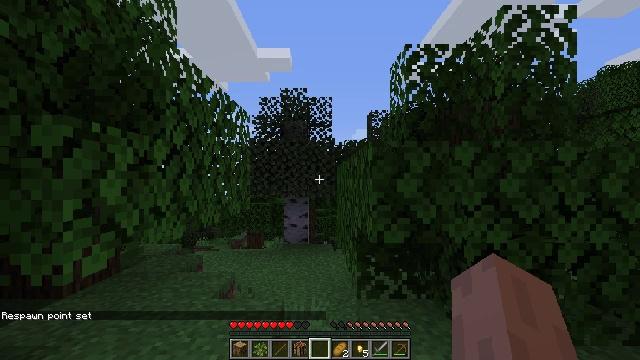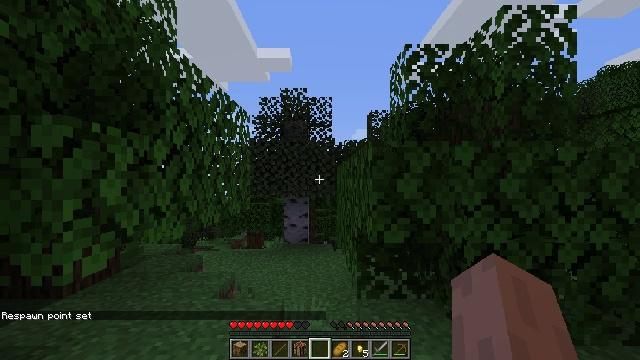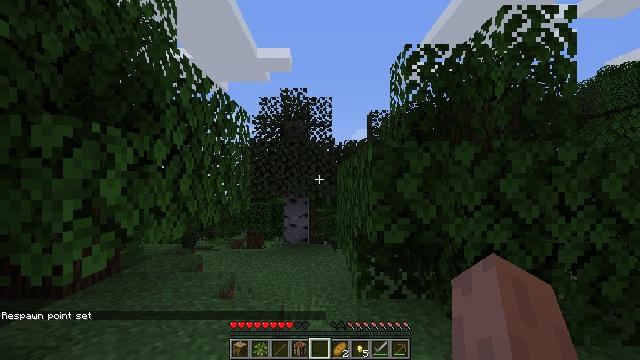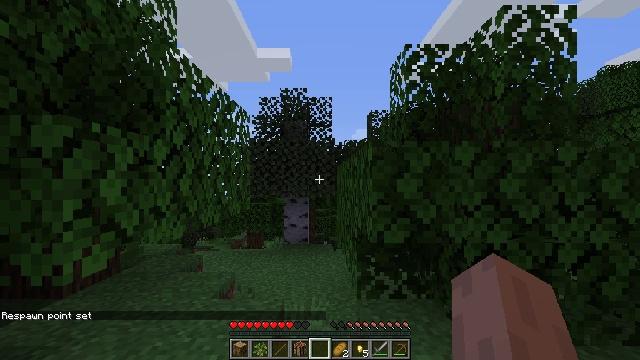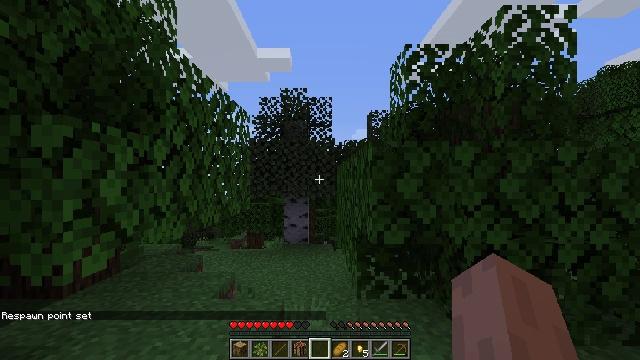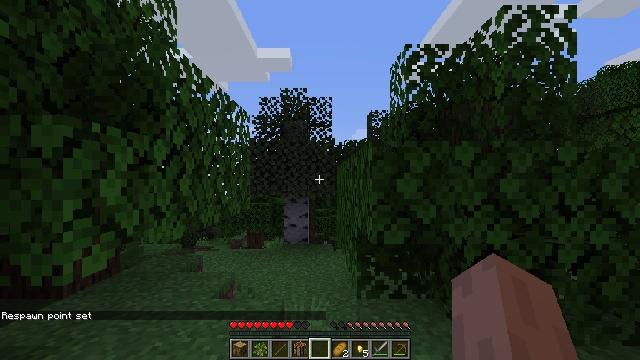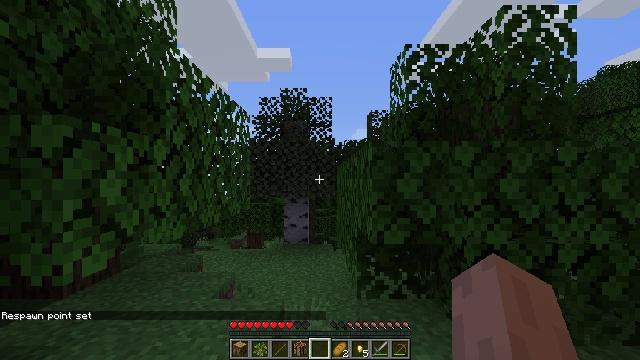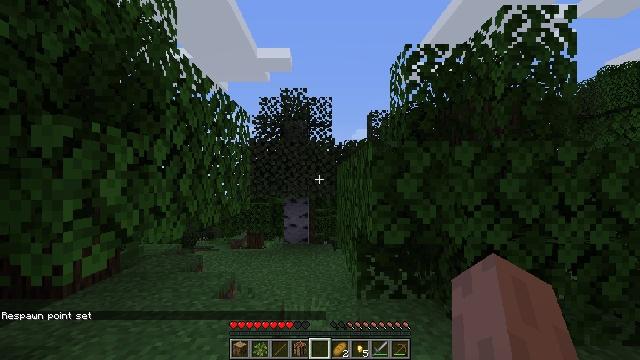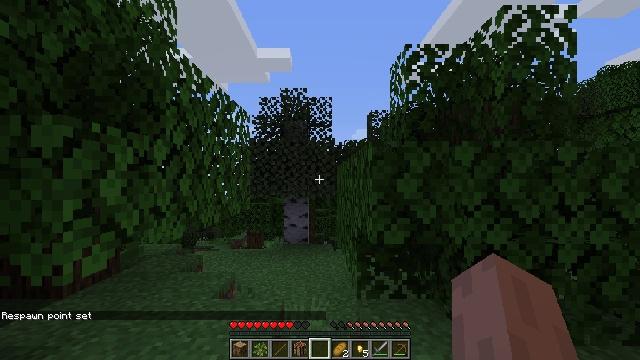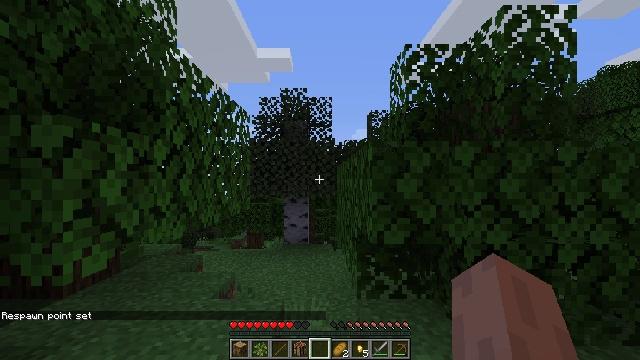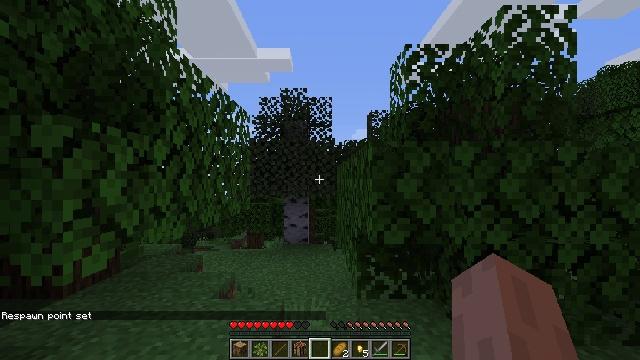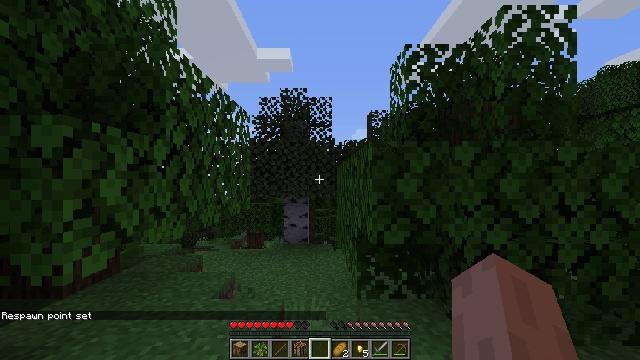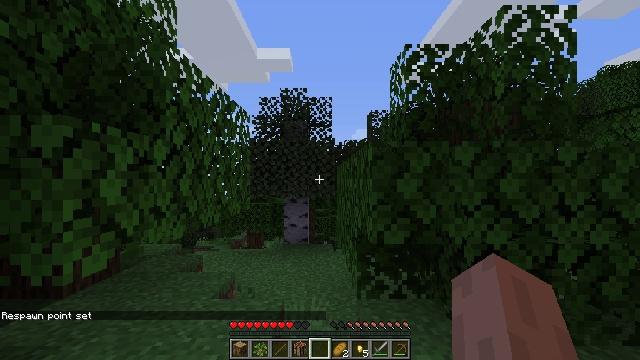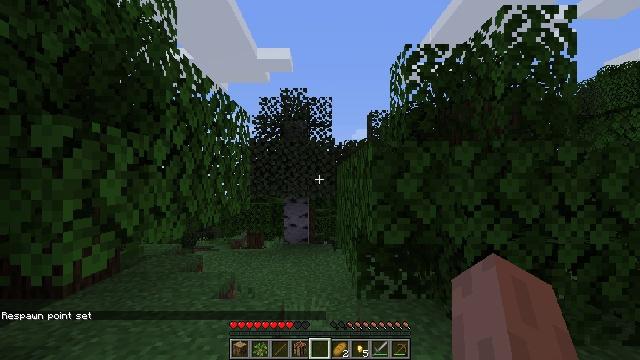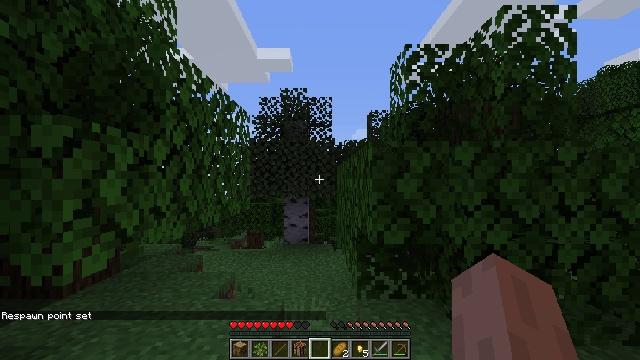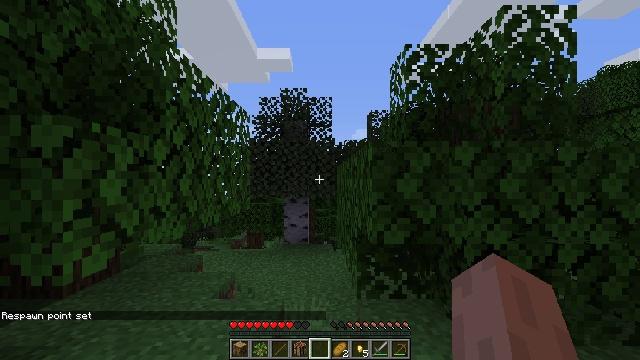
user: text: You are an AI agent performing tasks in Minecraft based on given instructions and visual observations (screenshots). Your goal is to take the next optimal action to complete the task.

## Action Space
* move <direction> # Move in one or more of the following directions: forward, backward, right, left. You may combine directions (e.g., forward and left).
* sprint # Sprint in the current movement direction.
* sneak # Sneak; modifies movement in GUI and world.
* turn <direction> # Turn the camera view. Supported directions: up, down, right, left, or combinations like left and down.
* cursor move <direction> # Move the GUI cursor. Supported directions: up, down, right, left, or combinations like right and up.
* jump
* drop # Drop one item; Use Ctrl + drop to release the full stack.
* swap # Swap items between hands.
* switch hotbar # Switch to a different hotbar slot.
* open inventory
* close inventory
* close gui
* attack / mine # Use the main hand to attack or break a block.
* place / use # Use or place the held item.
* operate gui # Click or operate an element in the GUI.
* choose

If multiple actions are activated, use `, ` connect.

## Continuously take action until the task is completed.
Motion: motion action
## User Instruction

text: Remove the yellow bed.
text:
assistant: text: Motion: no_op
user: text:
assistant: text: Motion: no_op
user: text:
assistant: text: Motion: no_op
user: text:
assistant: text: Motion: no_op
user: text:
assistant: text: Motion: no_op
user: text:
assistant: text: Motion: no_op
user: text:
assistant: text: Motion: no_op
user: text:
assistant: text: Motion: no_op
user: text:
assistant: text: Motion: no_op
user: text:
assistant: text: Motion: no_op
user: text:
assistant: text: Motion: no_op
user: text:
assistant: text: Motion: no_op
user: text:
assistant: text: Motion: no_op
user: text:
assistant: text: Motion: no_op
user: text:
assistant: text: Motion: no_op
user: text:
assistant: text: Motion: no_op
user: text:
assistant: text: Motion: no_op
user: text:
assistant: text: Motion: no_op
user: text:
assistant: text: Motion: no_op
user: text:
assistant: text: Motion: no_op
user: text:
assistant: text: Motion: no_op
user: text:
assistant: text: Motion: no_op
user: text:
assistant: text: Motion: no_op
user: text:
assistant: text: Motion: no_op
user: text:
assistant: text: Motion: no_op
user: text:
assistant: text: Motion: no_op
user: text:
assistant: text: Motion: no_op
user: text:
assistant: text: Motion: no_op
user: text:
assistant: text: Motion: no_op
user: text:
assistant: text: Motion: no_op